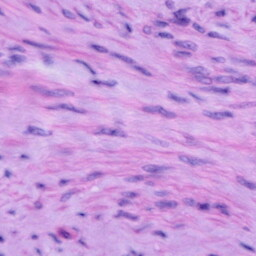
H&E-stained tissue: Cervix